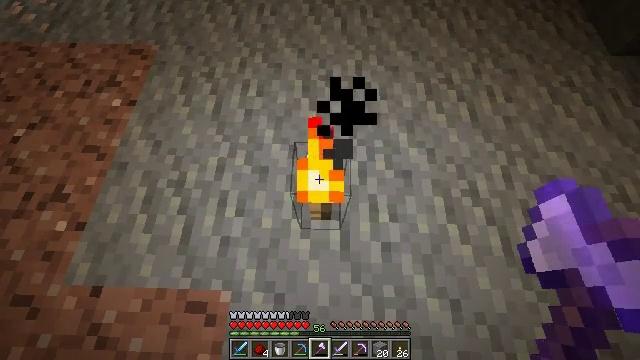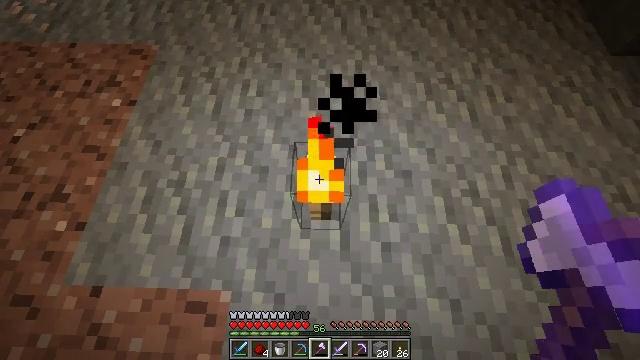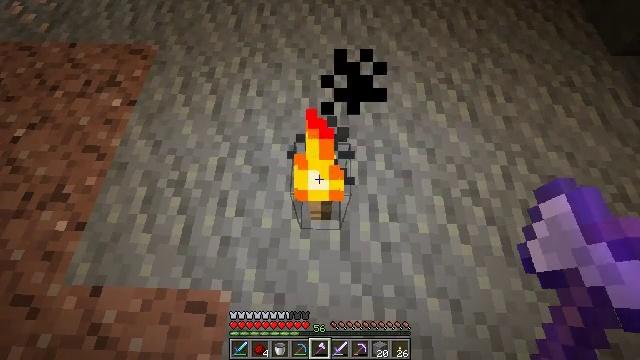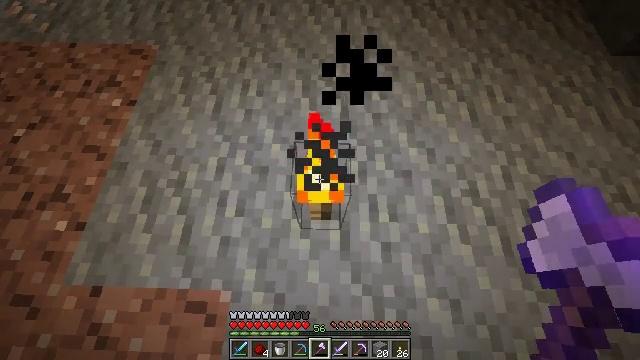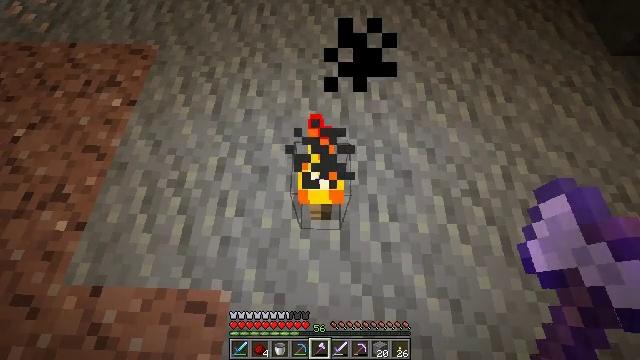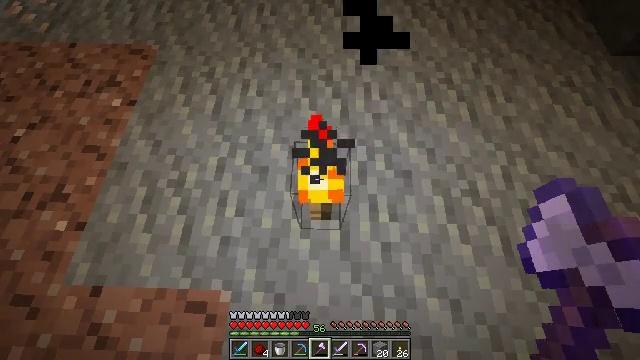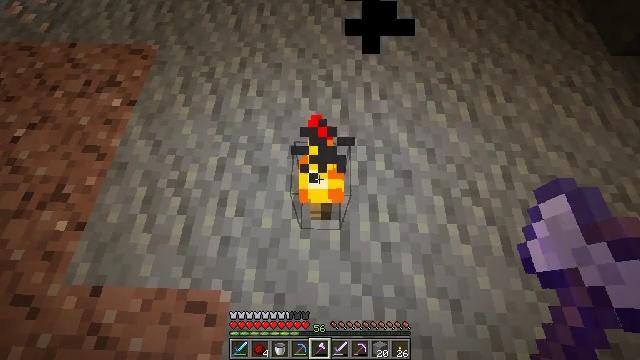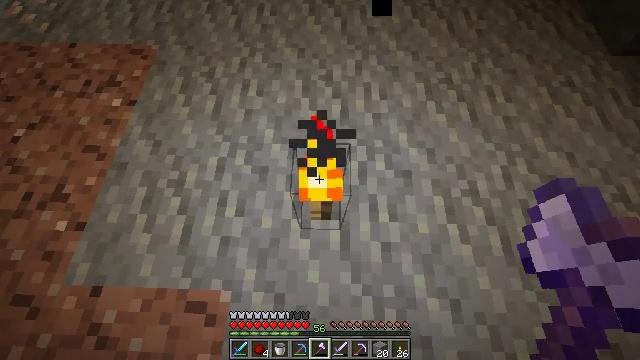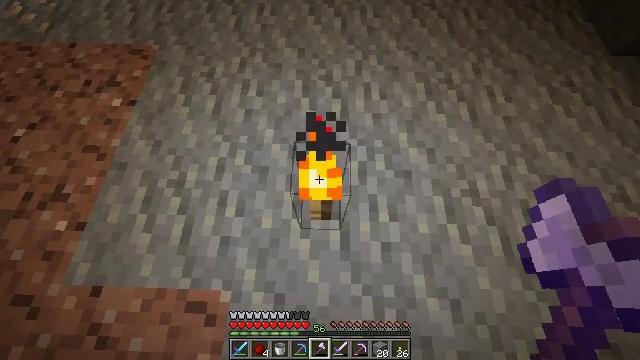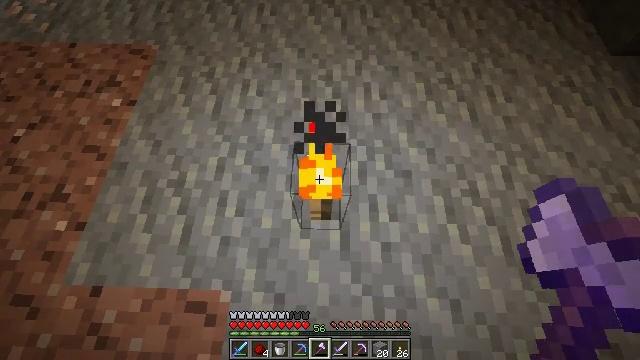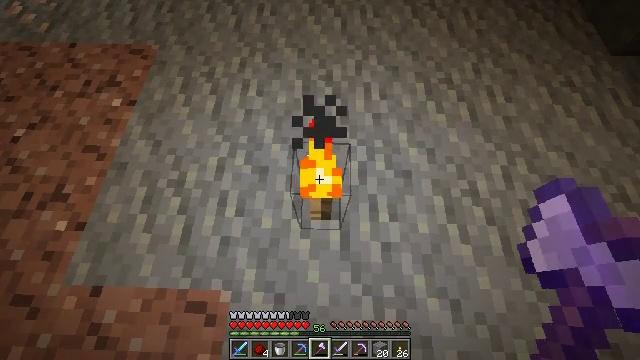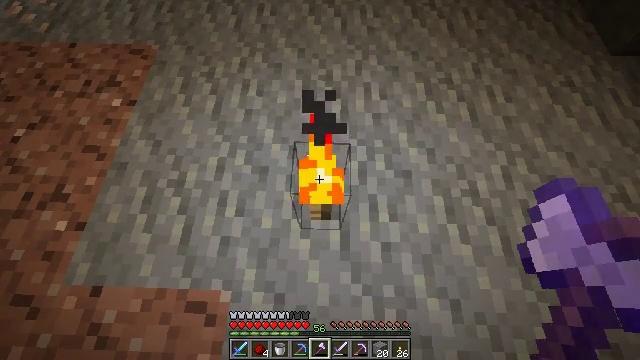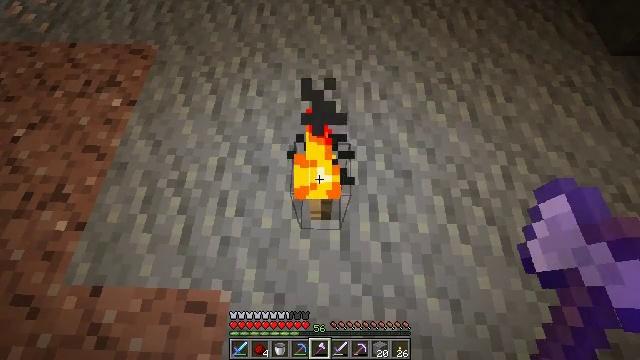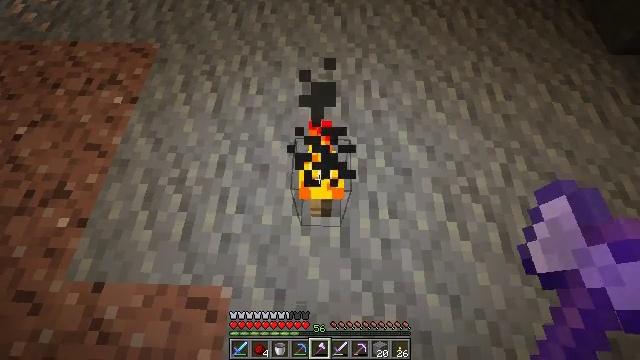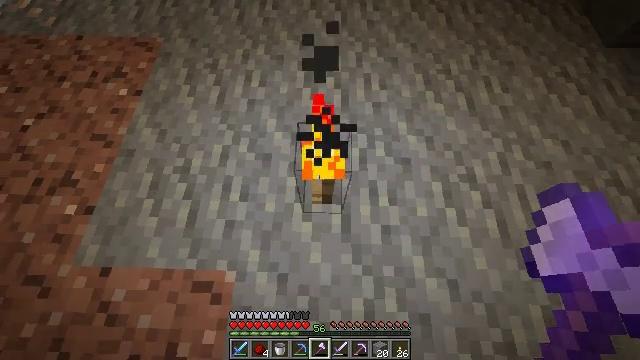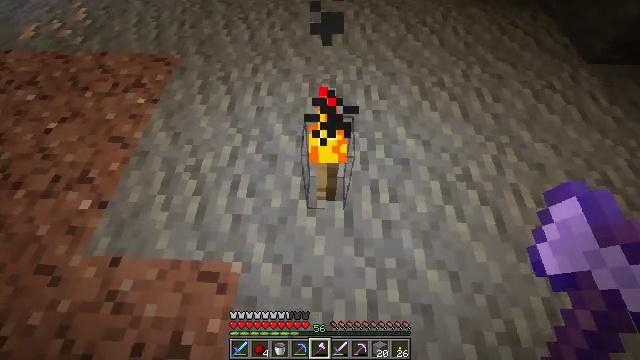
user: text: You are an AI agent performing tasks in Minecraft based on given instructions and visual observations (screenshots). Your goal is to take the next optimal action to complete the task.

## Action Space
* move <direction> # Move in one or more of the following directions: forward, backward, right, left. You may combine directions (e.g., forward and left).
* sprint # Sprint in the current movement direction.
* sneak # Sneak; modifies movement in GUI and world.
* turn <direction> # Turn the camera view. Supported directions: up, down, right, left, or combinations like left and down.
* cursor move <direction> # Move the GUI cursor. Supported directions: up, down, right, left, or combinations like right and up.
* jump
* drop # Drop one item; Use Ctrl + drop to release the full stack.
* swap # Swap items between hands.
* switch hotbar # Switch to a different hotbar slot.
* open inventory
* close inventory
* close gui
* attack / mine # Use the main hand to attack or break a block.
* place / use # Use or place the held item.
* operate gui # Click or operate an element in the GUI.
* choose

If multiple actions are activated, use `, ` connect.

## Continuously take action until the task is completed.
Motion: motion action
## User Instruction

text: Gather the chest from its place.
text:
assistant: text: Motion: no_op
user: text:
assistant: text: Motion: no_op
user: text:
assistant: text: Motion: no_op
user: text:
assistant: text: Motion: no_op
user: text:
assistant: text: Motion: no_op
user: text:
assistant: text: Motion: no_op
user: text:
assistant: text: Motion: no_op
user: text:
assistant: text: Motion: no_op
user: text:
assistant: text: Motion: no_op
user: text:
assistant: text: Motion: no_op
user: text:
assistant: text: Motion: no_op
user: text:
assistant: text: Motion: no_op
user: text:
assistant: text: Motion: move back
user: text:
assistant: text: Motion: move back
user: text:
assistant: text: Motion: move back, turn up
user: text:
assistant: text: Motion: move back, turn up
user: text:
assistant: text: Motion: move back, turn up
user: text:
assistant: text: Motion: move back, turn up
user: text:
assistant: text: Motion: move back, turn up
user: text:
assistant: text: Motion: turn up
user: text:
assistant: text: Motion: turn up
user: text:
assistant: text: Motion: turn left and up
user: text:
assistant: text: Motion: turn left and up
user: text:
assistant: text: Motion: turn left and up
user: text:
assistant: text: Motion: turn left and up
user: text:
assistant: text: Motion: turn left and up
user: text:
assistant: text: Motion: no_op
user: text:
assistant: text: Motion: no_op
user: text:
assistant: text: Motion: move forward and move left, turn right
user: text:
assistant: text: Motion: move forward and move left, turn right